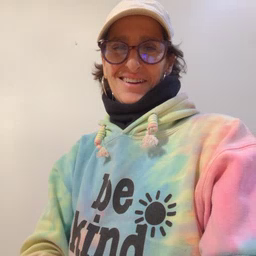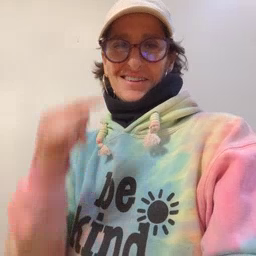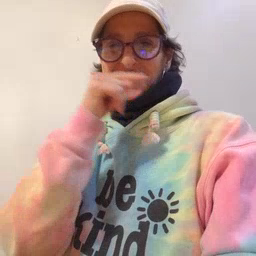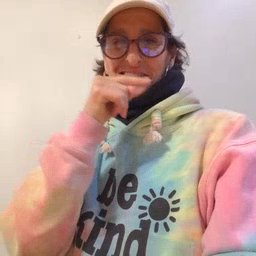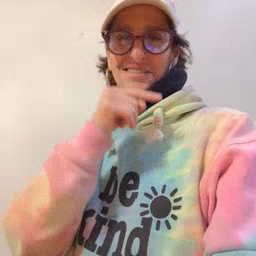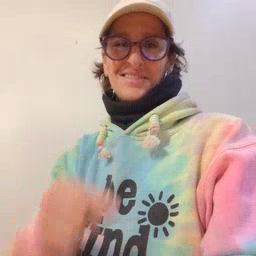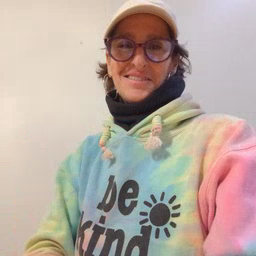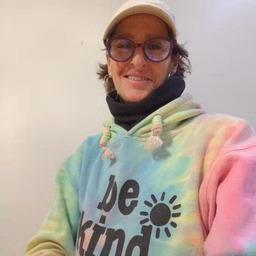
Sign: toothbrush